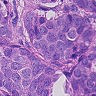
Metastatic tissue present: yes